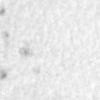
Label: no_change